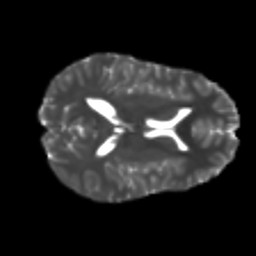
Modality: T2w
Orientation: axial
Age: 21
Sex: male
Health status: healthy
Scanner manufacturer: philips
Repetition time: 7.382 s
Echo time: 0.08599 s